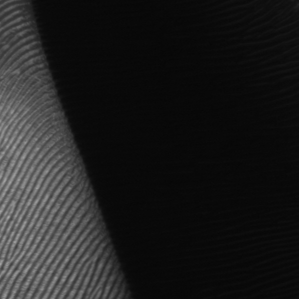
Label: frost